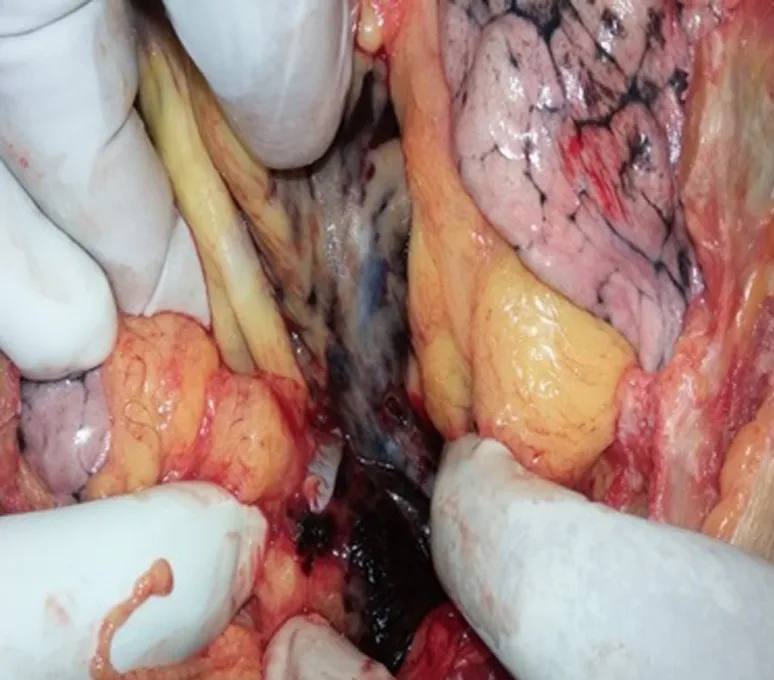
a perforating wound of the ascending part of the aorta.
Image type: medical_photograph (other_medical_photograph)